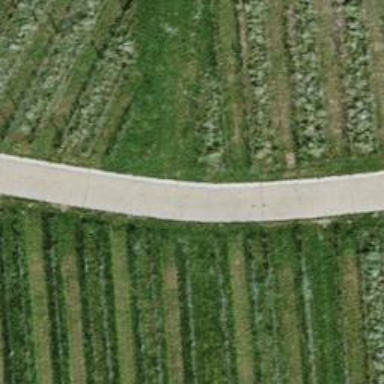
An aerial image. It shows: Well-maintained track road of grade 1.